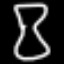
Label: hourglass